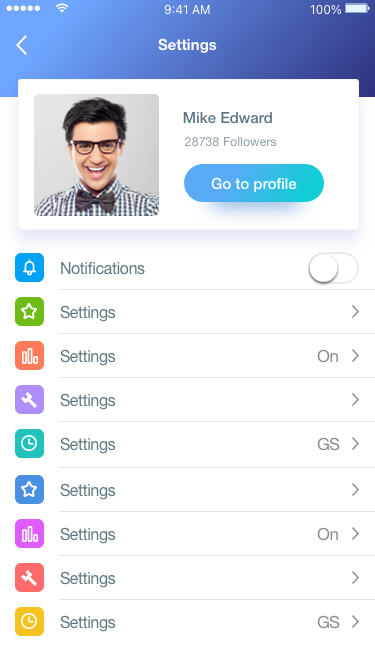
Text in this UI design:
Settings
Mike Edward
28738 Followers
Go to profile
GS
Settings
Settings
On
Settings
Settings
Notifications
GS
Settings
Settings
On
Settings
Settings